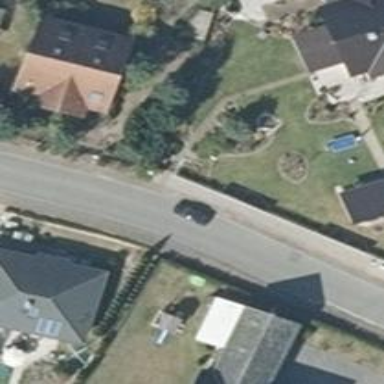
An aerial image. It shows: Residential road with asphalt surface.